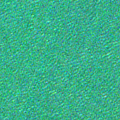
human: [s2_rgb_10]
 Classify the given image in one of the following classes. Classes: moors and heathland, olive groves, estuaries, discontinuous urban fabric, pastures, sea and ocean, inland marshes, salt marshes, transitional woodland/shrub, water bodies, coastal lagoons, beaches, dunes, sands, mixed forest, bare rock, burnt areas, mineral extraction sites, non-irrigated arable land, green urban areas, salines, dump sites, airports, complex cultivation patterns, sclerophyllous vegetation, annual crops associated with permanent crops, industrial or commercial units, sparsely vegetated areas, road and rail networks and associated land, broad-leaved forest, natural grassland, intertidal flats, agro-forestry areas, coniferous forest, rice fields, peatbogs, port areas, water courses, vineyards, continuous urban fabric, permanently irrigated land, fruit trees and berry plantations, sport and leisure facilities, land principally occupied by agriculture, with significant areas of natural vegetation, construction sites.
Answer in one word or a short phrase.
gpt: sea and ocean